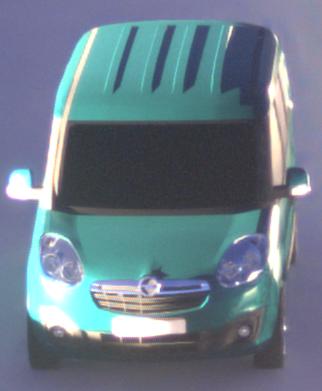
Make: Opel
Model: Combo Combi L1H1 1.4
Detailed model: Combo (D) Combi
Model produced from: 2012/01
Model produced until: 2013/11
Doors: 5
Color: blue
Road condition: dry road
Daytime: sunrise or sunset
Contrast: low contrast